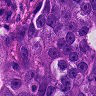
Metastatic tissue present: yes